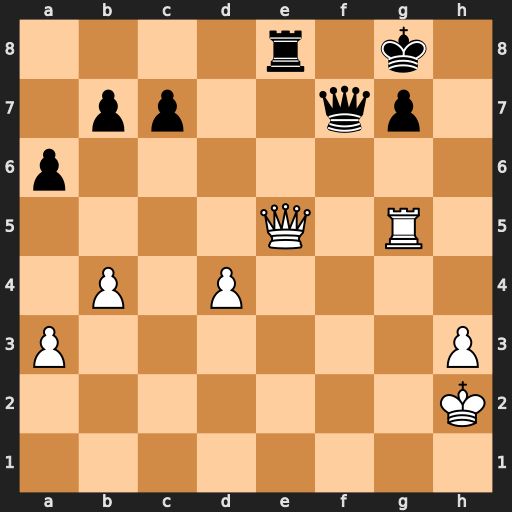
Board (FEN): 4r1k1/1pp2qp1/p7/4Q1R1/1P1P4/P6P/7K/8
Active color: w
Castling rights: -
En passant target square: -
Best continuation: Rxg7+ Qxg7 Qxe8+